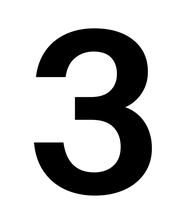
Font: InstrumentSans_SemiBold